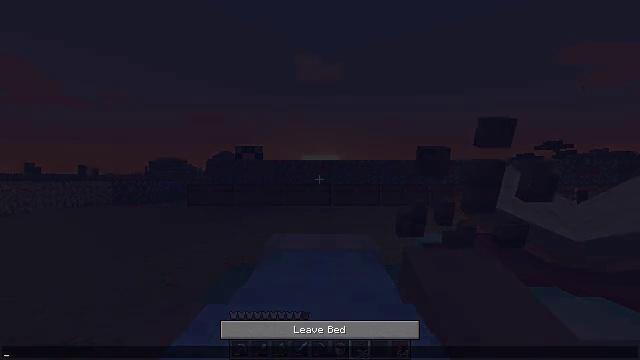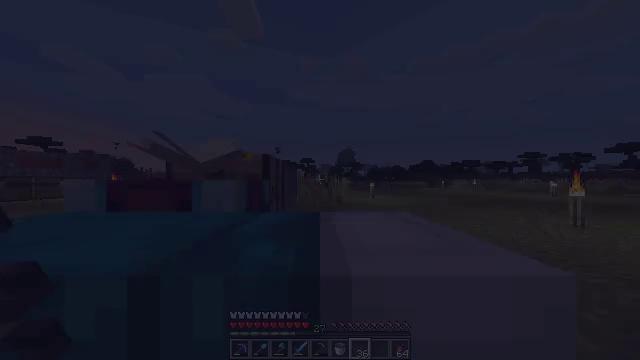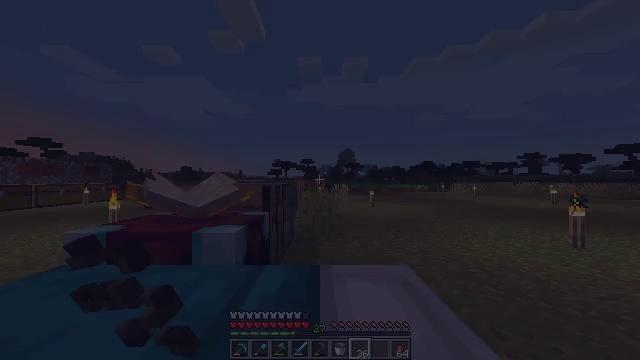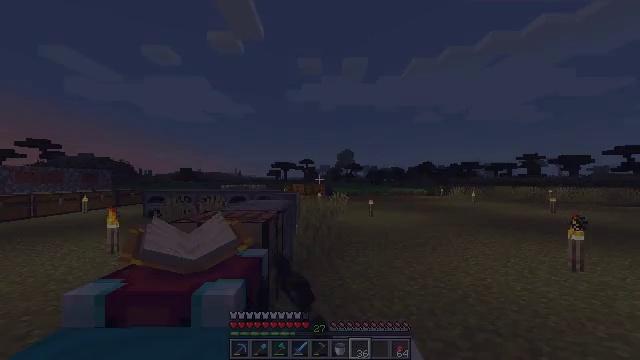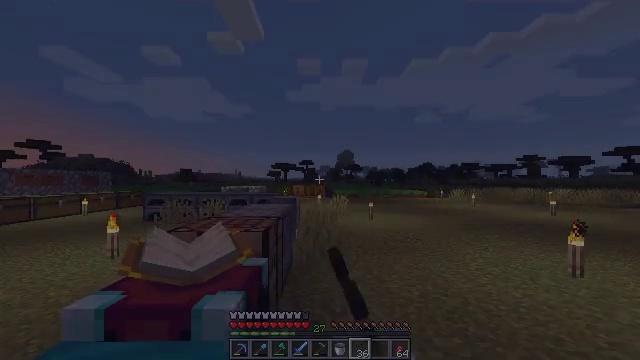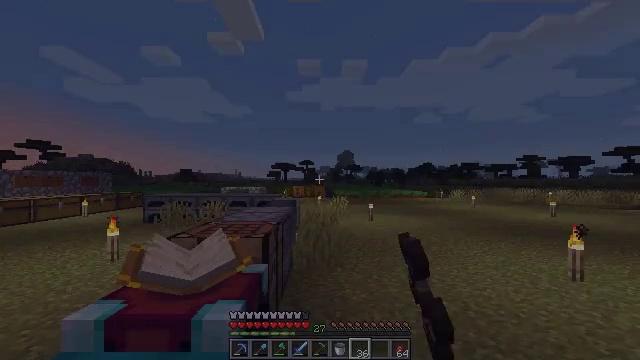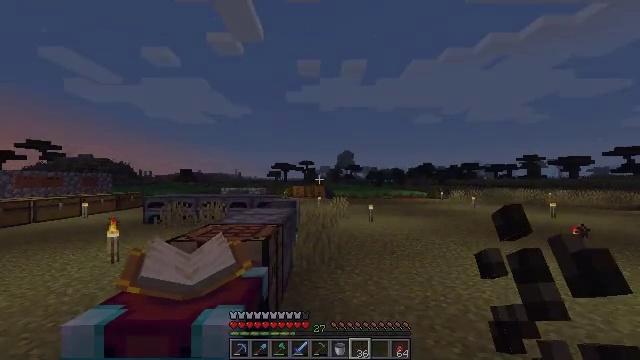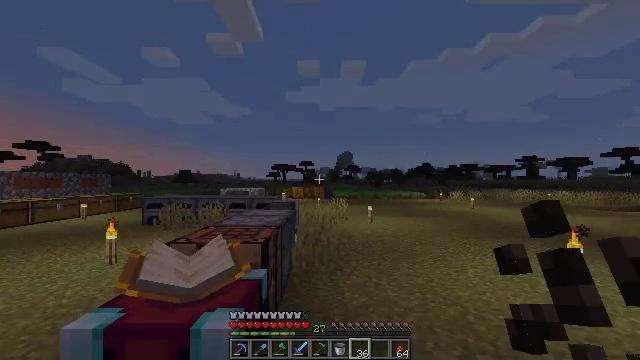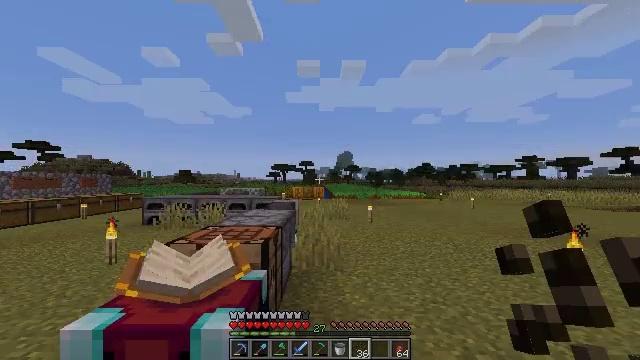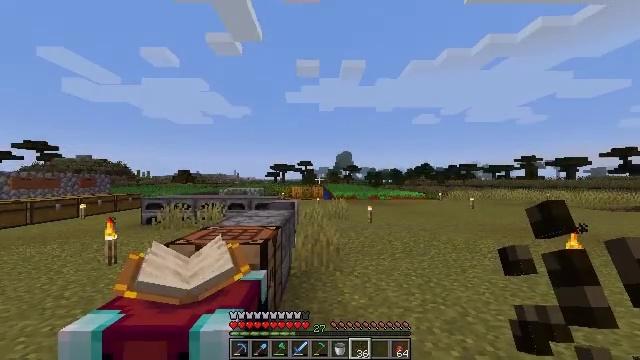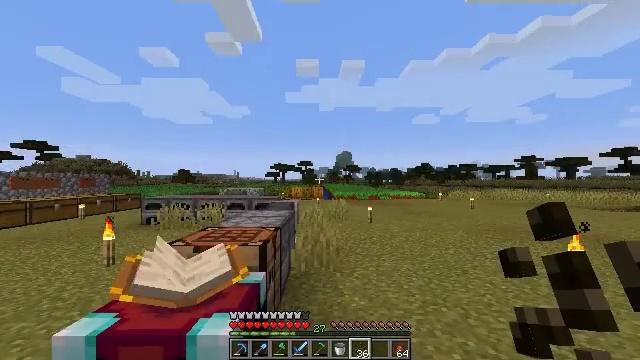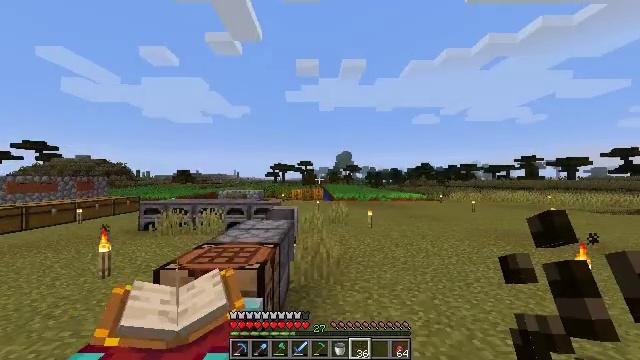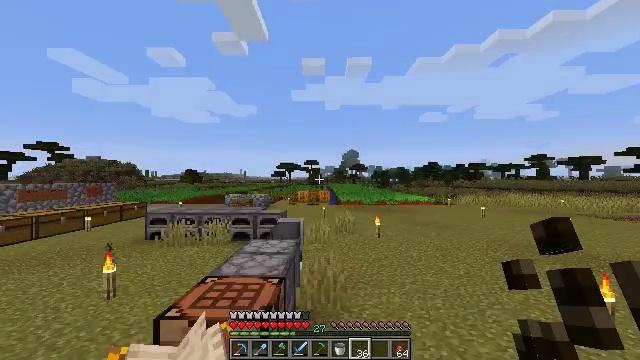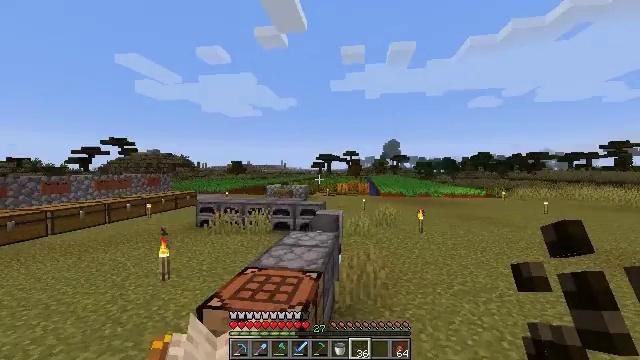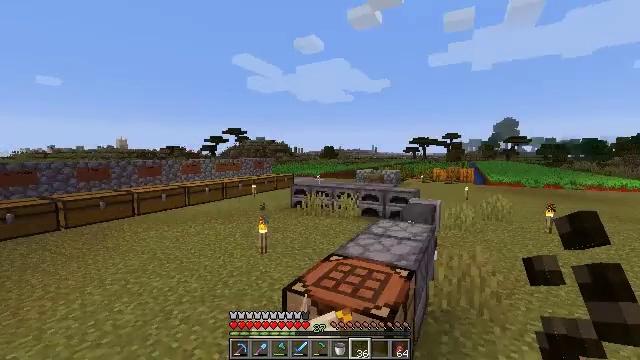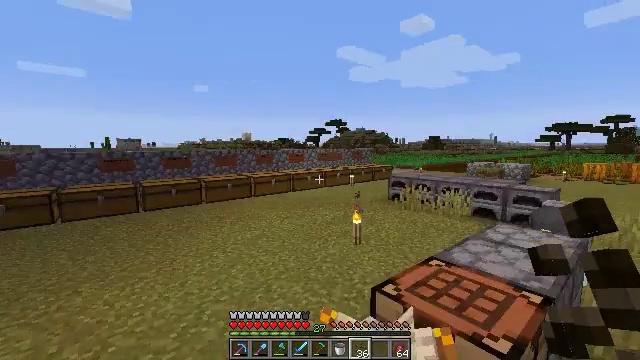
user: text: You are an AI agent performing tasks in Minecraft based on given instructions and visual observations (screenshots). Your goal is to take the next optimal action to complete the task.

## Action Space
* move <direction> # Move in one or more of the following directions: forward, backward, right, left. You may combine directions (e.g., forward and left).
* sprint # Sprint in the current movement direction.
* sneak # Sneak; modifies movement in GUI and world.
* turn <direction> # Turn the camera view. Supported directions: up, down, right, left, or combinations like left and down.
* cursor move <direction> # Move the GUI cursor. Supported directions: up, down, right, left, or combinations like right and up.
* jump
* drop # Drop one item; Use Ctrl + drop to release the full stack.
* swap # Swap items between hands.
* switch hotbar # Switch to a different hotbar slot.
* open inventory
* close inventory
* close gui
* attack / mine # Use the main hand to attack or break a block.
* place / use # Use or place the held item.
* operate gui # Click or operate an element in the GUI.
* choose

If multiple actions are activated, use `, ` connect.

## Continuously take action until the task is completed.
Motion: motion action
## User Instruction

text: Mine a melon block.
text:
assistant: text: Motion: no_op
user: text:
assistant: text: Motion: close gui
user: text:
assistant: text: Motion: no_op
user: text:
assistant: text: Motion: no_op
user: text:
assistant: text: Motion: no_op
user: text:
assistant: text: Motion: no_op
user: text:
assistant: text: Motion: no_op
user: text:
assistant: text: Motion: no_op
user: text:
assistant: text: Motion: no_op
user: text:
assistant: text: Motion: move forward
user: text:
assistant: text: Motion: move forward
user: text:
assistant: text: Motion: move forward, turn left
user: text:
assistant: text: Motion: move forward, turn left and down
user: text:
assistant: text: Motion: move forward, turn left and down
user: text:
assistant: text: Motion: move forward, turn left and down
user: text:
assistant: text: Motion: move forward, turn left and down
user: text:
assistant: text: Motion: move forward and move left, turn left
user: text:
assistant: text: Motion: move forward and move left
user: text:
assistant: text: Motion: move forward and move left
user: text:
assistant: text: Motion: move forward and move left
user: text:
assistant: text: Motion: move forward and move left
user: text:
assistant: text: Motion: move forward, turn right
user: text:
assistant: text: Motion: move forward, turn right
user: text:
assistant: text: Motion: move forward, turn right
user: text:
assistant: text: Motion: move forward, turn right
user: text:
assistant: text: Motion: move forward, turn right
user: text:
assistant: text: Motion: move forward, turn right
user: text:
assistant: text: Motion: move forward, turn right
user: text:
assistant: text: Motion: move forward, turn right
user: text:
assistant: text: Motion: move forward, switch to hotbar 4